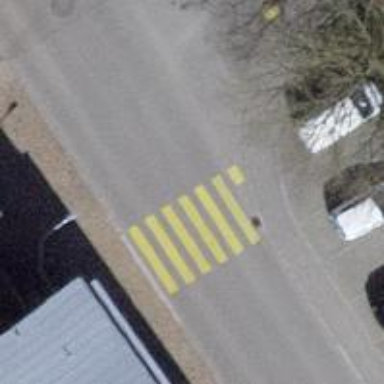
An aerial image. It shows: Uncontrolled zebra crossing on the road.